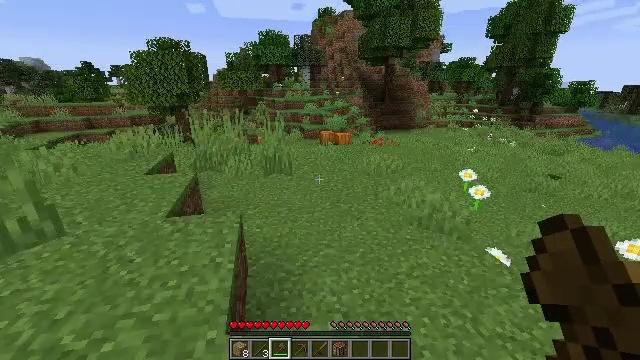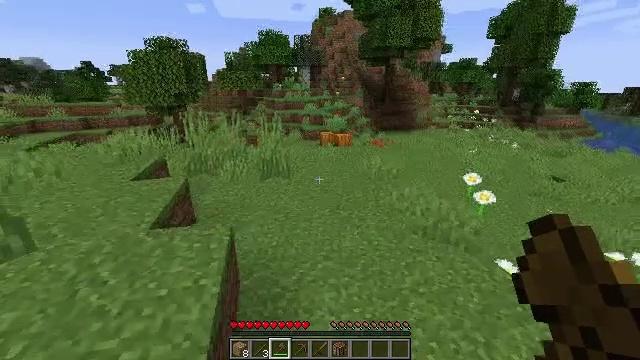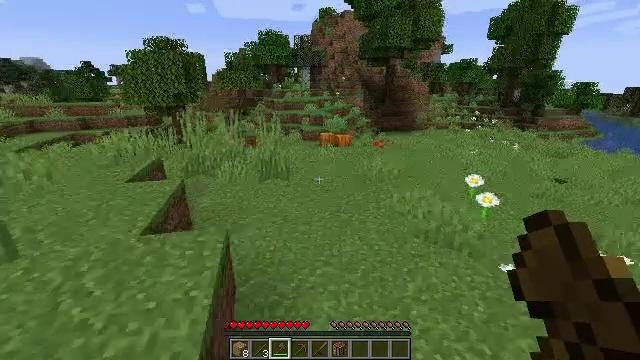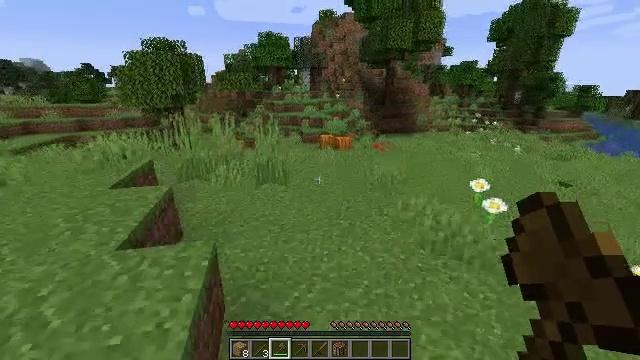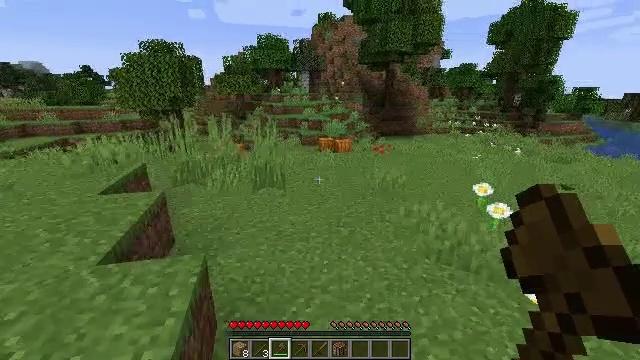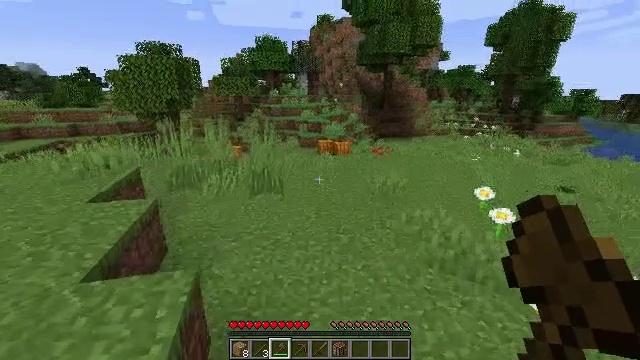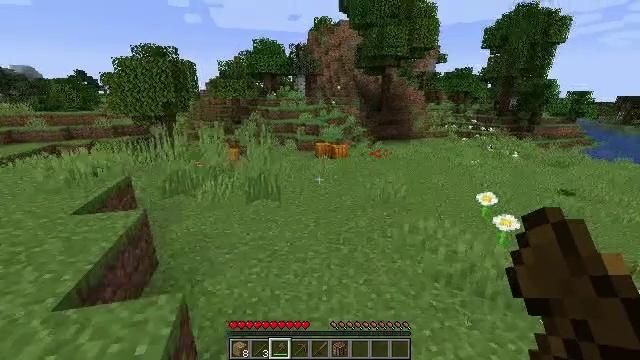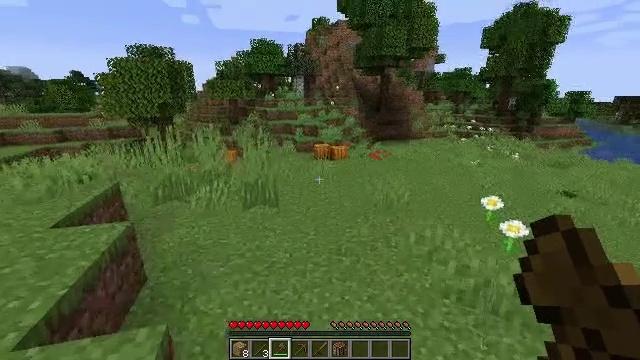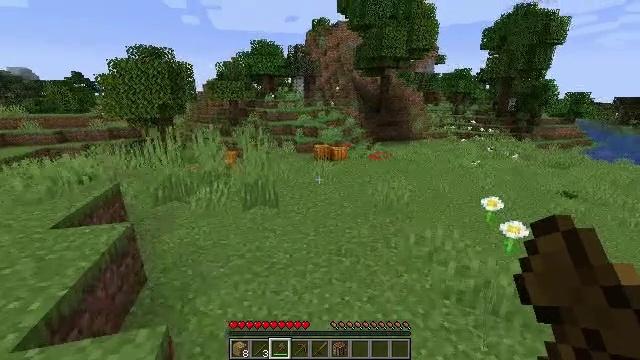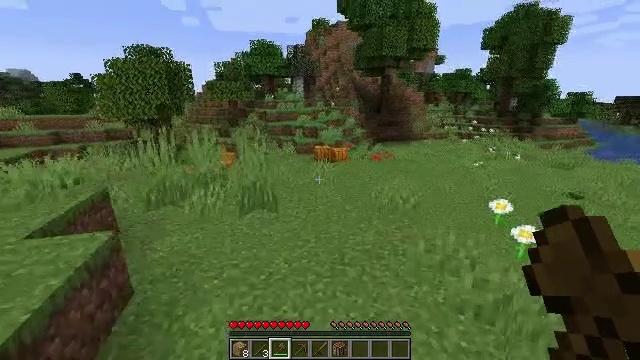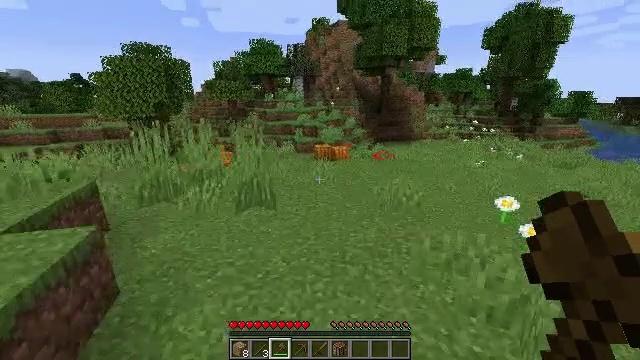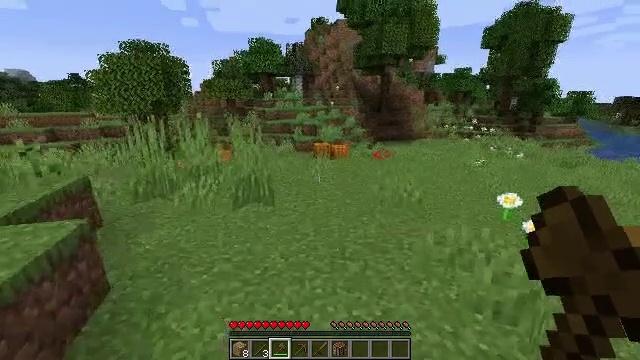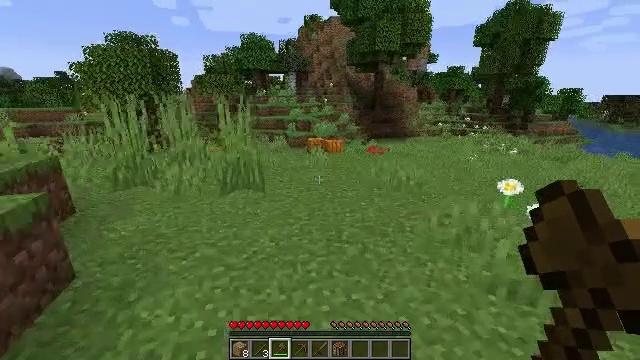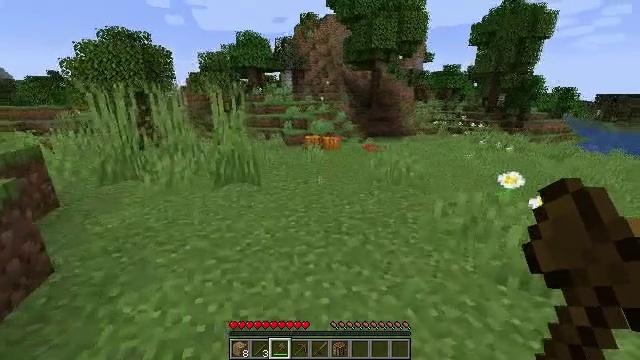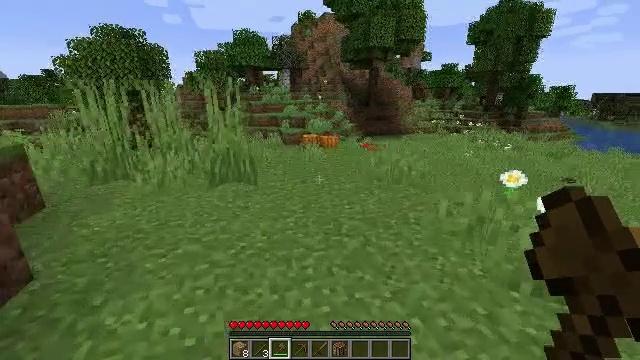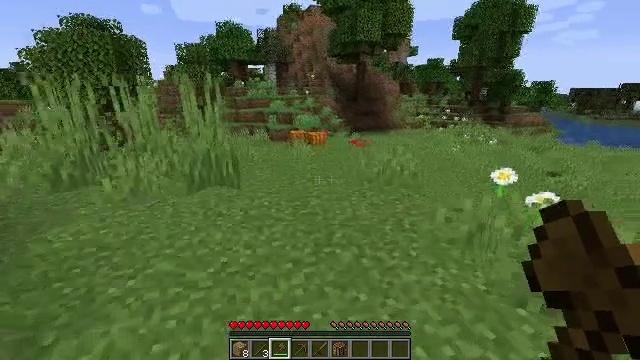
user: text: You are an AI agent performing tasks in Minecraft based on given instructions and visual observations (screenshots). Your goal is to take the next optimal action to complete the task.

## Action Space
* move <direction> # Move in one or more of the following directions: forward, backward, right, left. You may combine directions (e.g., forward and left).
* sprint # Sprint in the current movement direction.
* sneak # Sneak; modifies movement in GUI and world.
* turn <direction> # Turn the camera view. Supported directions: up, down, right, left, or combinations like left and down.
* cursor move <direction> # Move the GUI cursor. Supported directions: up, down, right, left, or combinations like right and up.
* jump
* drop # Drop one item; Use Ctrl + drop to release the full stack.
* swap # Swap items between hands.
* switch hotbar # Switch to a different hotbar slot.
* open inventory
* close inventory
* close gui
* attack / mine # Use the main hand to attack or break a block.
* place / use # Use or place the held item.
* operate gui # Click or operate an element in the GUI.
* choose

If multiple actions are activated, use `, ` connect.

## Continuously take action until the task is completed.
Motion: motion action
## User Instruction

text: Mine the pumpkin from the ground.
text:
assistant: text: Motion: move forward
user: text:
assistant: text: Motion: move forward
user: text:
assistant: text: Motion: move forward
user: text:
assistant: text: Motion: move forward
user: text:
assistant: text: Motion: move forward
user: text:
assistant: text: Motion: move forward
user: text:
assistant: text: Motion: move forward
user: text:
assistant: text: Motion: move forward
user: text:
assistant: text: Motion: move forward
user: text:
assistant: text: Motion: move forward
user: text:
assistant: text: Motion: move forward
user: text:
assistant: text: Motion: move forward, turn right
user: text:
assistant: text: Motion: move forward
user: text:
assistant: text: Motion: move forward
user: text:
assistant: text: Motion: move forward, turn right
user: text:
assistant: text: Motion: move forward, turn right and down
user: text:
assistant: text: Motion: move forward, turn right
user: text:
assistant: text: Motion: move forward
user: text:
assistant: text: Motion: move forward
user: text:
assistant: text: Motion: move forward
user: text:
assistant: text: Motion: move forward
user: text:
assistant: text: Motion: move forward
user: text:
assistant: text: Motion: move forward
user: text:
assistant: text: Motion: move forward
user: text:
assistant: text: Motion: move forward
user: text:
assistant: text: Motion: move forward
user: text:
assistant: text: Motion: move forward
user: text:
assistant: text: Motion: move forward
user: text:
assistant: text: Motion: move forward
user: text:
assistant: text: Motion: move forward